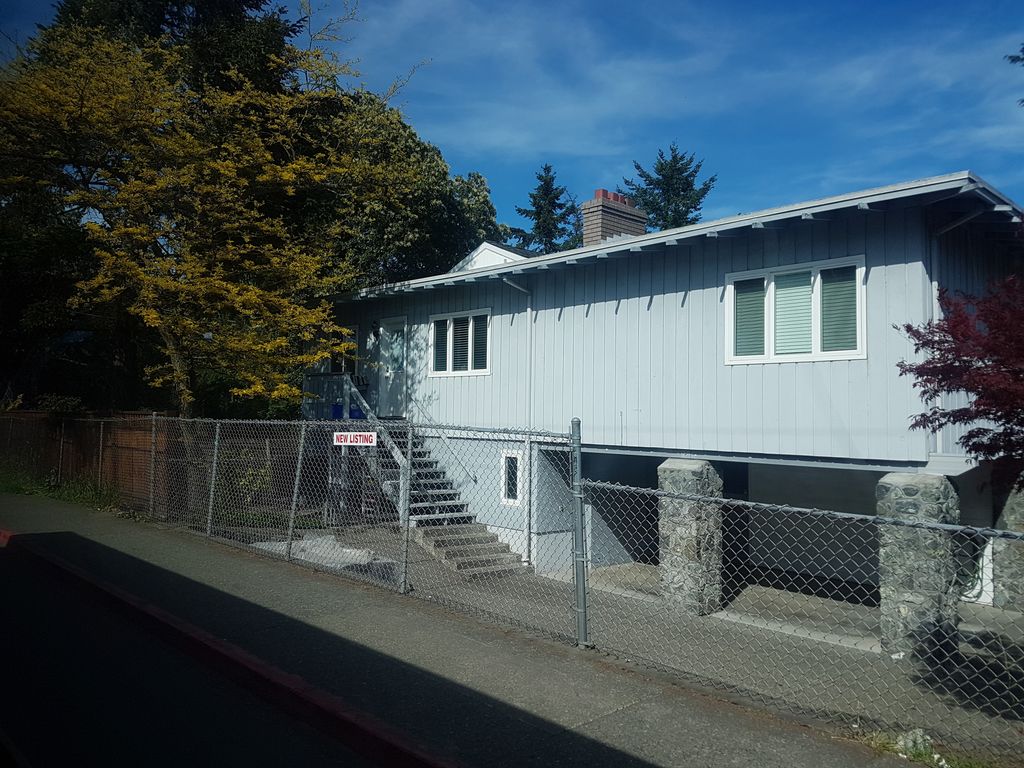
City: victoria